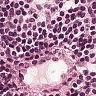
Metastatic tissue present: no